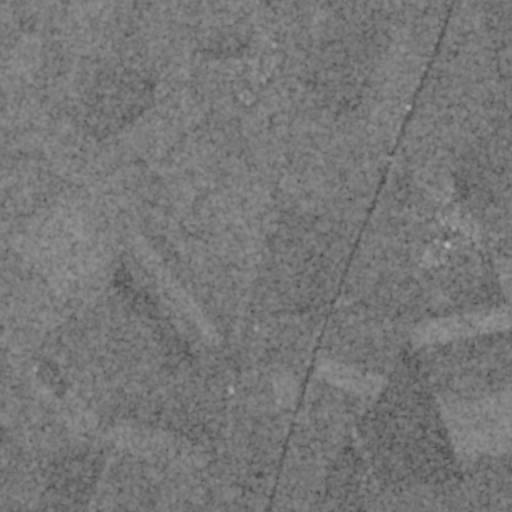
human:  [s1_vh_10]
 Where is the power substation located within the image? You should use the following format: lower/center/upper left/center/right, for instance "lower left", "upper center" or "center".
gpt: The power substation is located in the upper center of the image.
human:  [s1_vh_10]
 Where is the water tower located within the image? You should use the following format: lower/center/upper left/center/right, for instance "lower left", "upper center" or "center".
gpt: The water tower is located in the lower right of the image.
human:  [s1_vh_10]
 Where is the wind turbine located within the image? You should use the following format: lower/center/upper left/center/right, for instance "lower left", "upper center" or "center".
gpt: The wind turbine is located in the lower center of the image.
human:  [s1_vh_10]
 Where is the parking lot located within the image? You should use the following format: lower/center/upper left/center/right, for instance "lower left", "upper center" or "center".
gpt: There is no parking lot in the image.

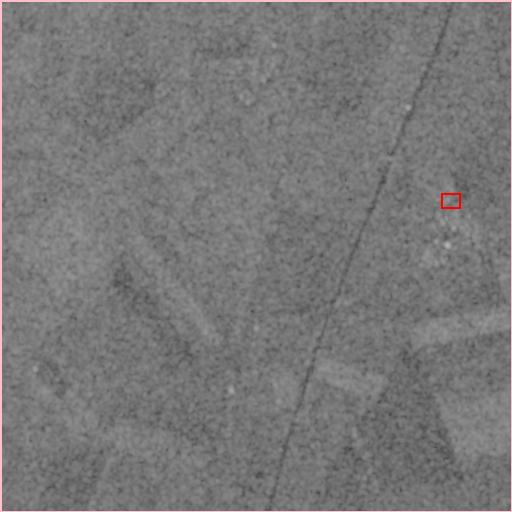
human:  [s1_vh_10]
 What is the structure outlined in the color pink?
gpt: The structure outlined in pink is a crop field.
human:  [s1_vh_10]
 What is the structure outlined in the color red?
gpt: The structure outlined in red is a park.
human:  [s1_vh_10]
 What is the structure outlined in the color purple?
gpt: There is no purple outline.